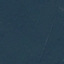
Land use / land cover class: Forest